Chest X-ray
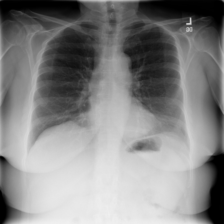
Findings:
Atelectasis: negative
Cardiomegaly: negative
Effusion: negative
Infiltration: negative
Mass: negative
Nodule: negative
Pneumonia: negative
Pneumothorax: negative
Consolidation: negative
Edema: negative
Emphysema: negative
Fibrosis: negative
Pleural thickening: negative
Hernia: negative